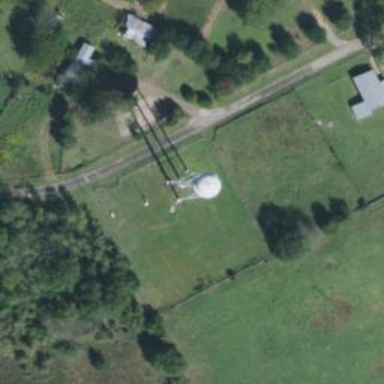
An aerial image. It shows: Water tower that is man-made.